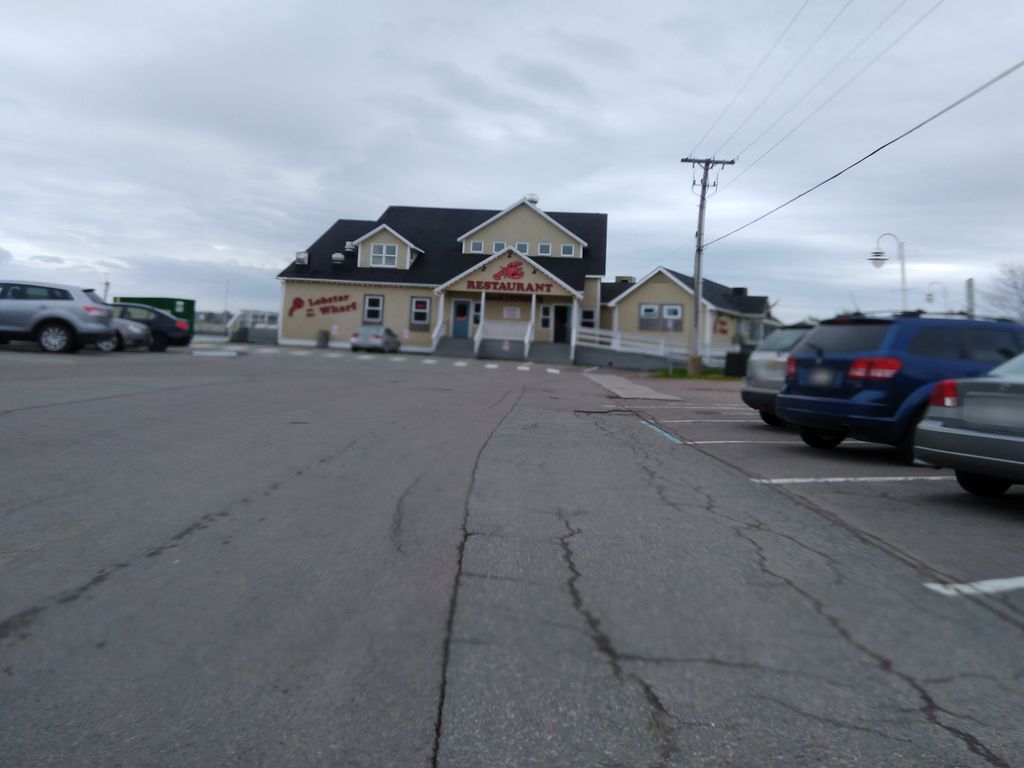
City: charlottetown